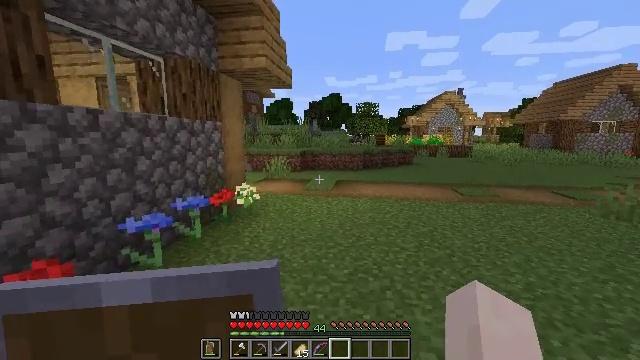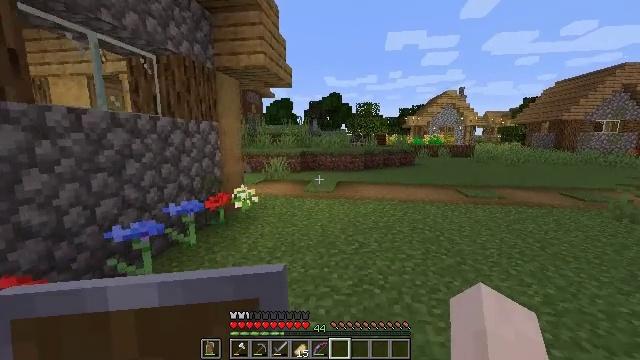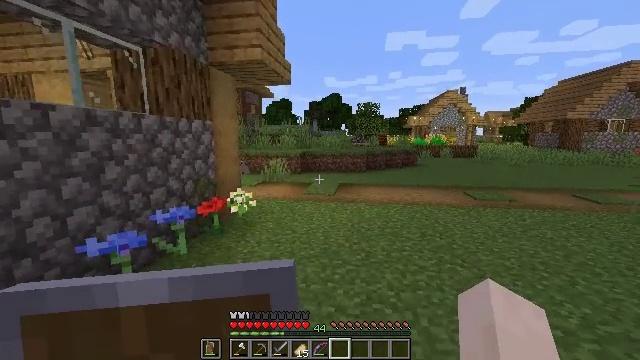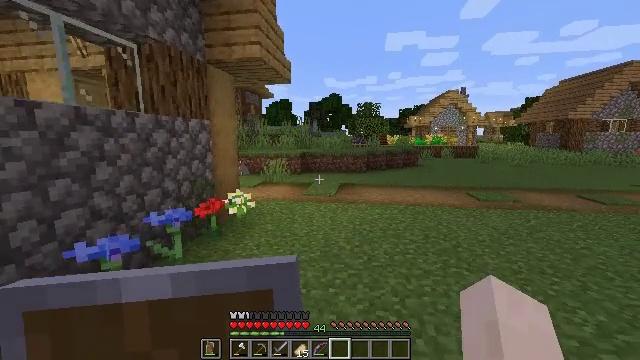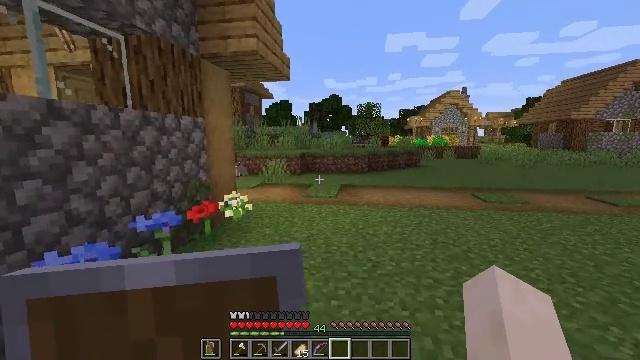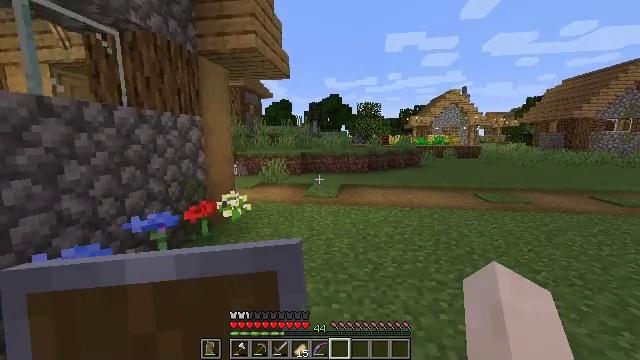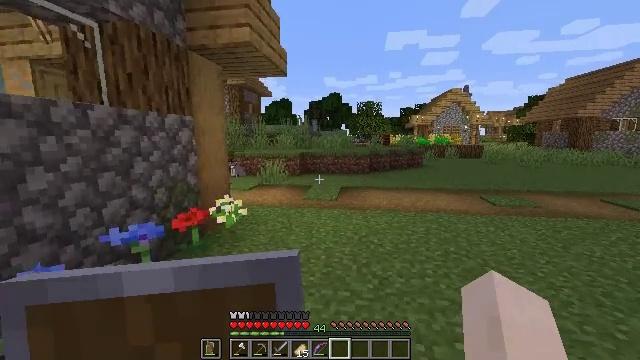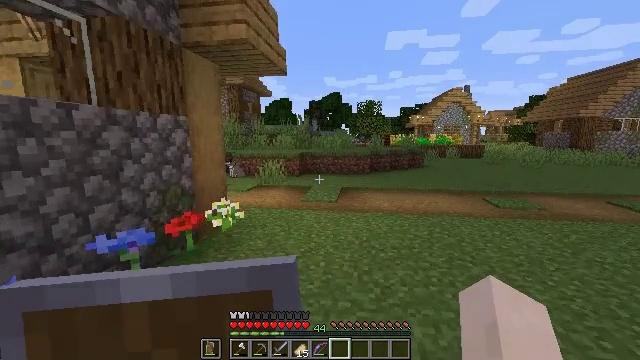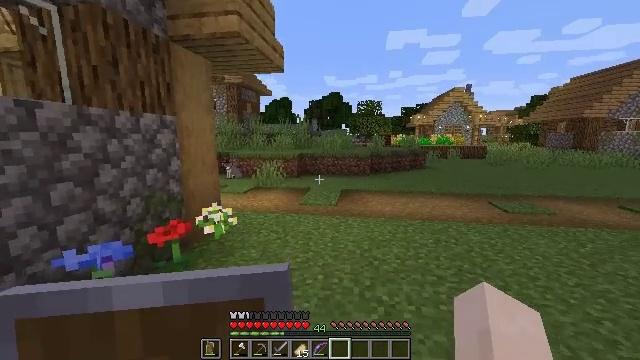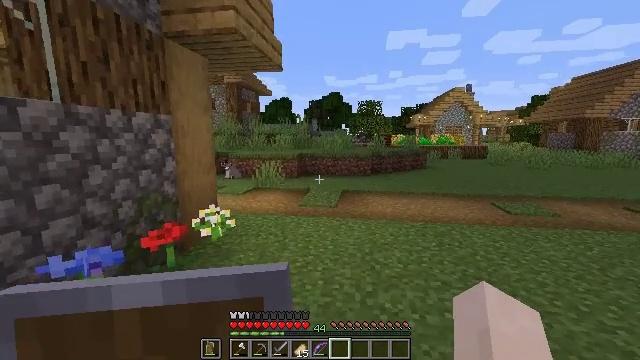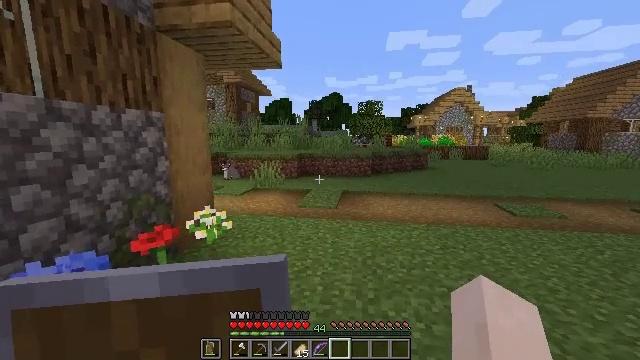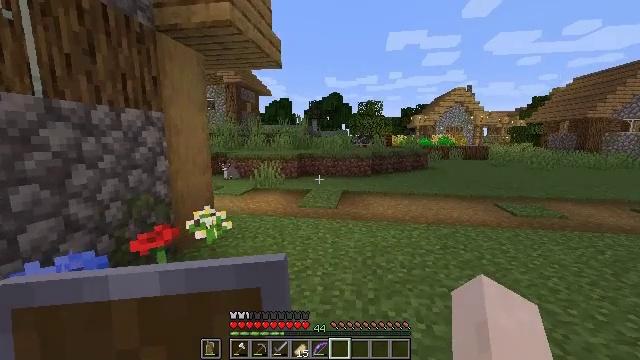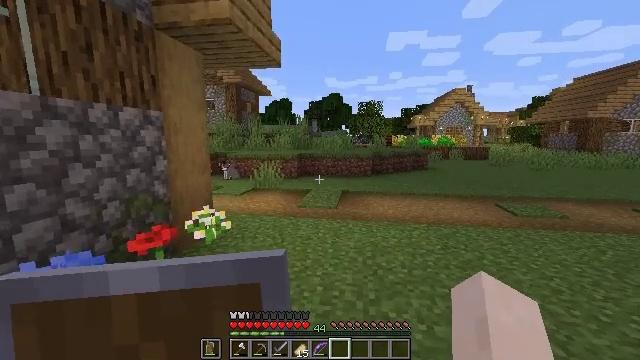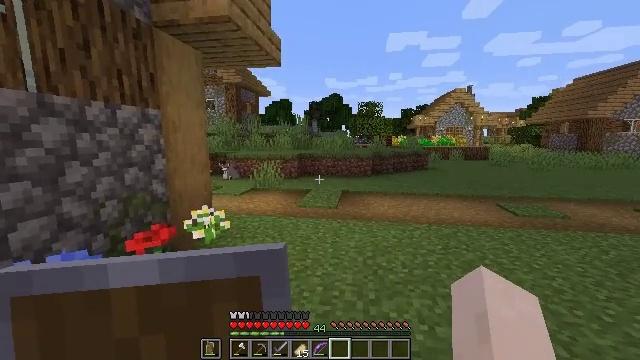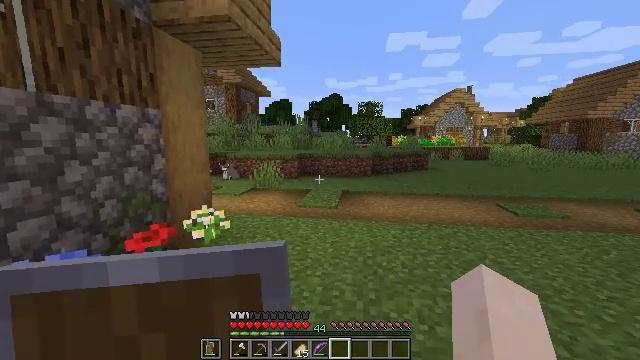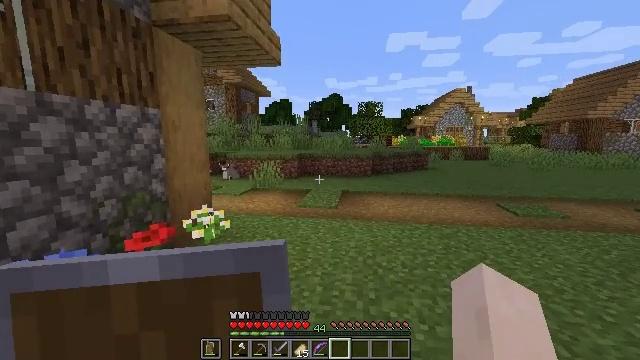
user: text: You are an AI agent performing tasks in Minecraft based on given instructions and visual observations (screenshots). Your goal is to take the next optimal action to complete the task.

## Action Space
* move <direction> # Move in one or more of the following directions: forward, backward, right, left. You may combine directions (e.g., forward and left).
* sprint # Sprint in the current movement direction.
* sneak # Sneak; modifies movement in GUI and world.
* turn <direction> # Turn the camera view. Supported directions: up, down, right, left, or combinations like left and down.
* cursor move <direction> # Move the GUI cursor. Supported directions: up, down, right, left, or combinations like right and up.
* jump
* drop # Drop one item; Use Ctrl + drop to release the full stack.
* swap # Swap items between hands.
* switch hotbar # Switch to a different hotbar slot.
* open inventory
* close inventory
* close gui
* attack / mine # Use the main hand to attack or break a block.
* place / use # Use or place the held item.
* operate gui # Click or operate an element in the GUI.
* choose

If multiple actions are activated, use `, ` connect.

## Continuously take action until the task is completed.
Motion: motion action
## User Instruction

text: Attack the spawner to disable it.
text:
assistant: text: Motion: move forward
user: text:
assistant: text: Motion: move forward
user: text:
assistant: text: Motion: move forward
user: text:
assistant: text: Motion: move forward
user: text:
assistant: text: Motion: move forward
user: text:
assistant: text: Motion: move forward
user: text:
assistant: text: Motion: move forward
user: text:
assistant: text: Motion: move forward
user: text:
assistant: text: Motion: no_op
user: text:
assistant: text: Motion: no_op
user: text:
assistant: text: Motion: no_op
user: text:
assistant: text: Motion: no_op
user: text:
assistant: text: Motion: no_op
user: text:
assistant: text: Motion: no_op
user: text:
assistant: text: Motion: no_op
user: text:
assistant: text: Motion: no_op
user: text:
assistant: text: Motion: move left
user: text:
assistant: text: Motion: move left
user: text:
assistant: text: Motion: move left
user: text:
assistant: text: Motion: move forward and move left
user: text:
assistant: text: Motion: move forward and move left
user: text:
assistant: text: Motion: move forward and move left
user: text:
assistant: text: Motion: move forward
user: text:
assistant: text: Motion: move forward
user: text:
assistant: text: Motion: move forward
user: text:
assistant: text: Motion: move forward
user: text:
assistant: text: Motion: move forward
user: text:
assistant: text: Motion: move forward
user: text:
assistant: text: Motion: move forward
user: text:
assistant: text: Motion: move forward